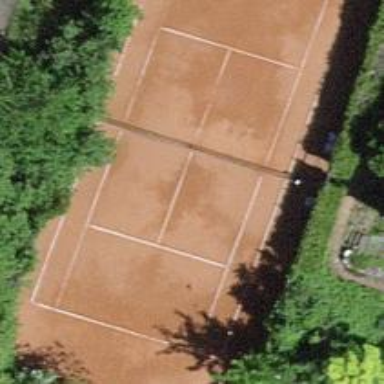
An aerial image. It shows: Tennis court on pitch.